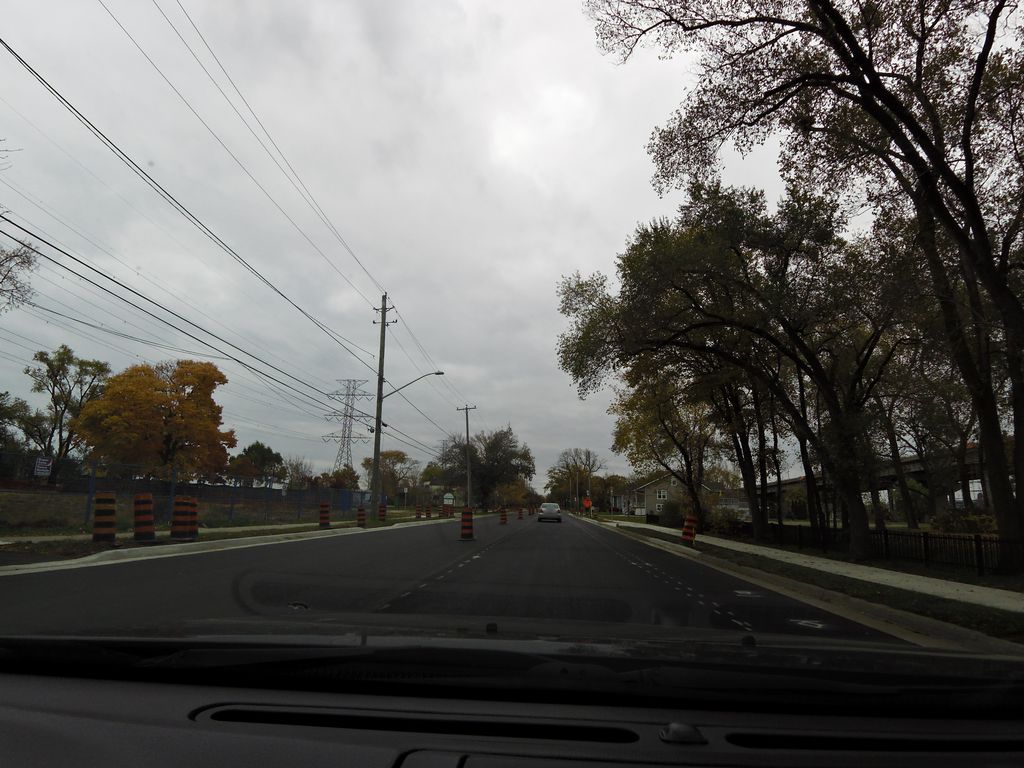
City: hamilton